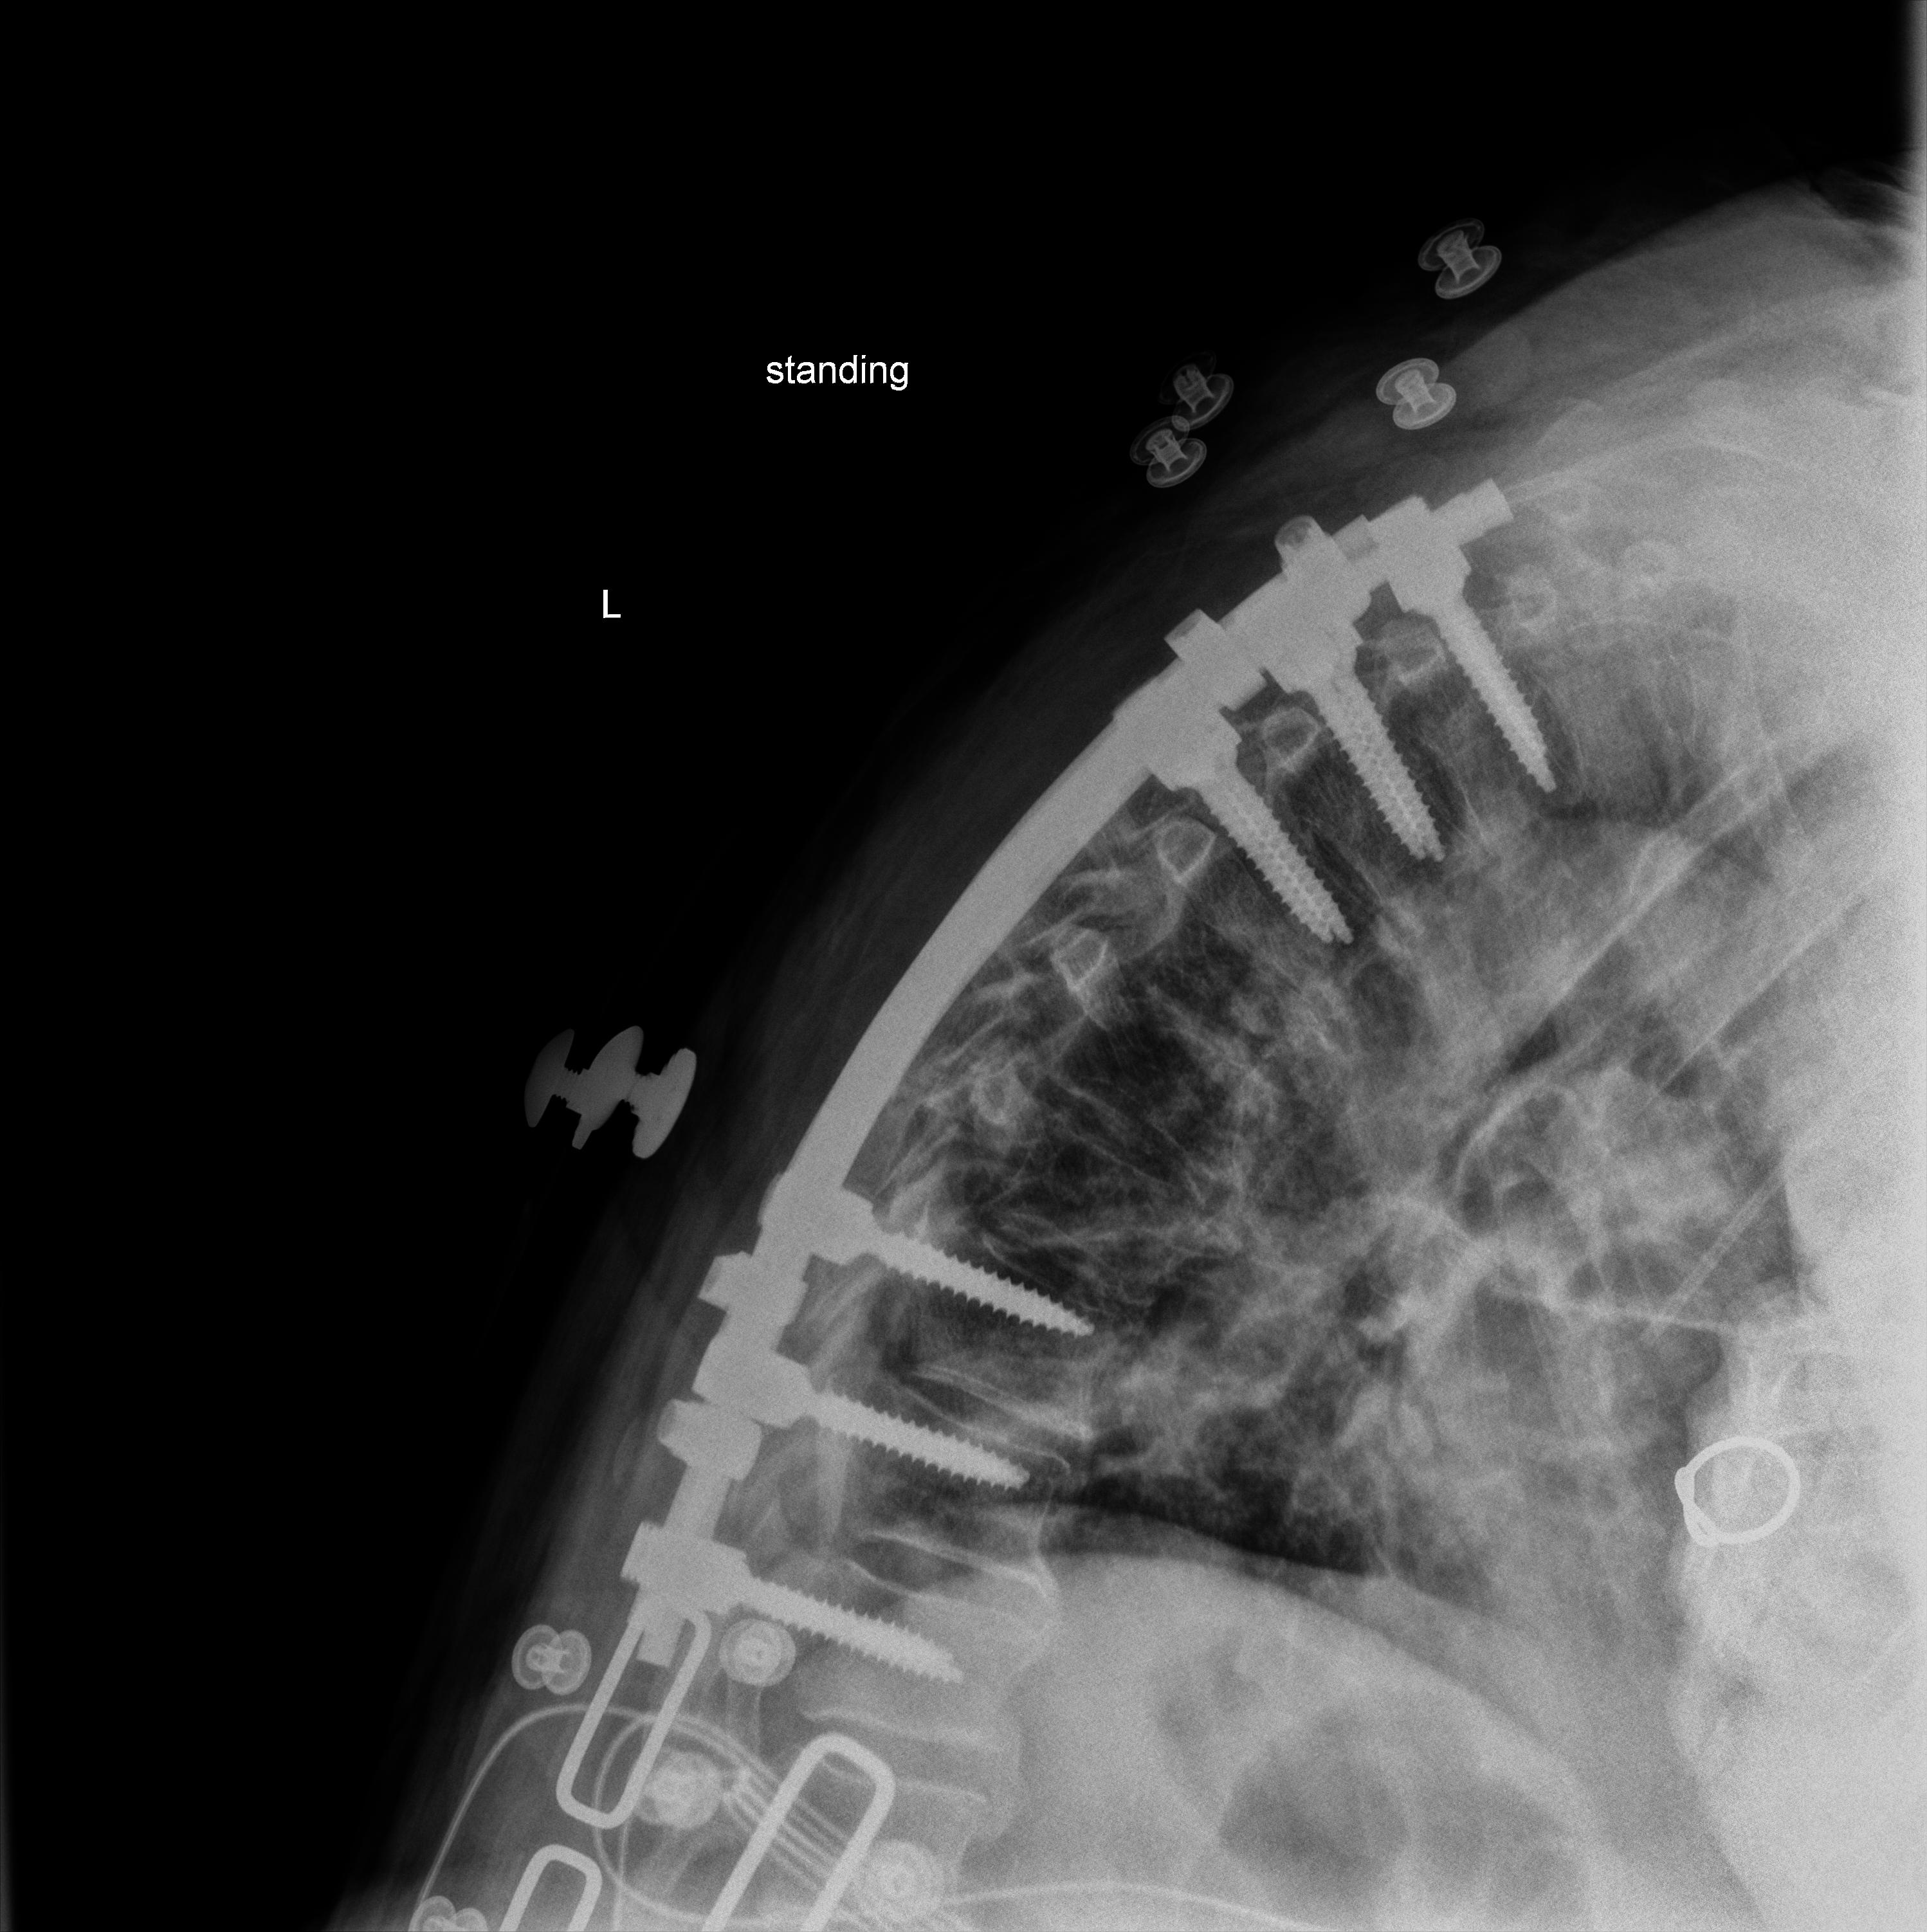
View: LATERAL
Implant manufacturer: seaspine mariner